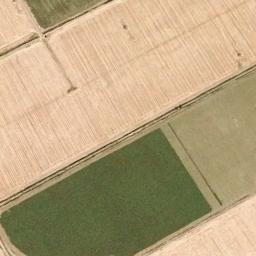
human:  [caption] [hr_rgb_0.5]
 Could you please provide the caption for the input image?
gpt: There are many different crops in rectangular farmlands .

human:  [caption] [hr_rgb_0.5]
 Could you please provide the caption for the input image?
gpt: Several rectangular farmlands of different colors and sizes are neatly arranged on the ground .

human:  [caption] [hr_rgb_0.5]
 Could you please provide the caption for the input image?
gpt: Three or four neatly arranged green and khaki mixed rectangular farmlands .

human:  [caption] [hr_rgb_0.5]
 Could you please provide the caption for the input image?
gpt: There are some green and bare rectangular farmland .

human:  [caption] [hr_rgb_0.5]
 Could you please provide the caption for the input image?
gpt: There are several yellow rectangular farmlands and green ones .